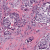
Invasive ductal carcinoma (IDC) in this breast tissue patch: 1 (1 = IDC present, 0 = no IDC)